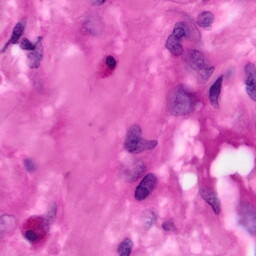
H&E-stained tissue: Pancreatic